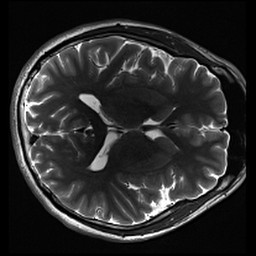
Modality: inplaneT2
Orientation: axial